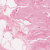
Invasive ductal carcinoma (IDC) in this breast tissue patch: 0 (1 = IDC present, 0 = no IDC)